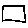
Label: square